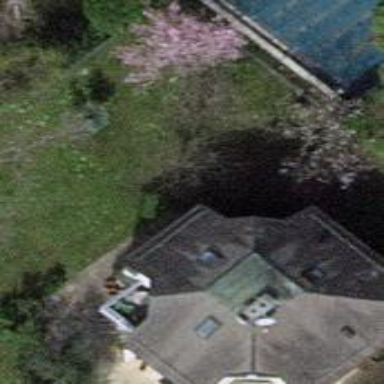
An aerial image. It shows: Detached building.